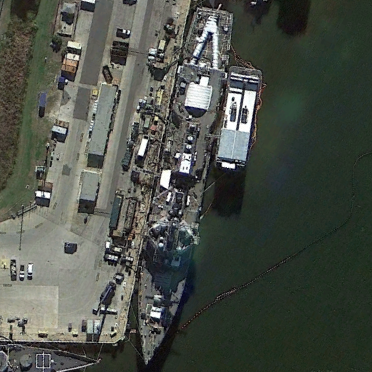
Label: destroyer